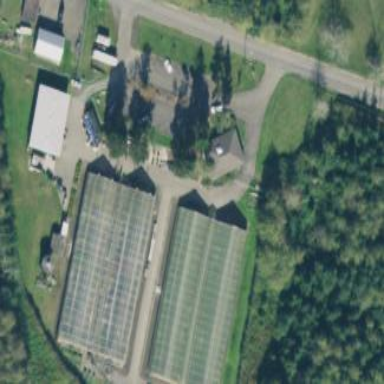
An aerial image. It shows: Area dedicated to greenhouse horticulture.